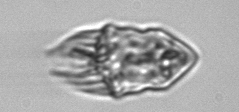
Label: Strombidium_inclinatum